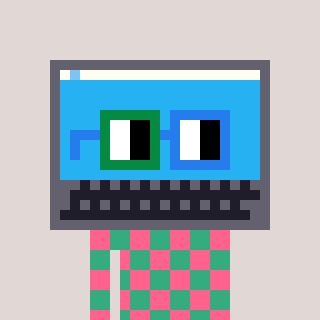
a pixel art character with square green and blue glasses, a laptop-shaped head and a teal-colored body on a warm background